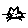
Label: cat